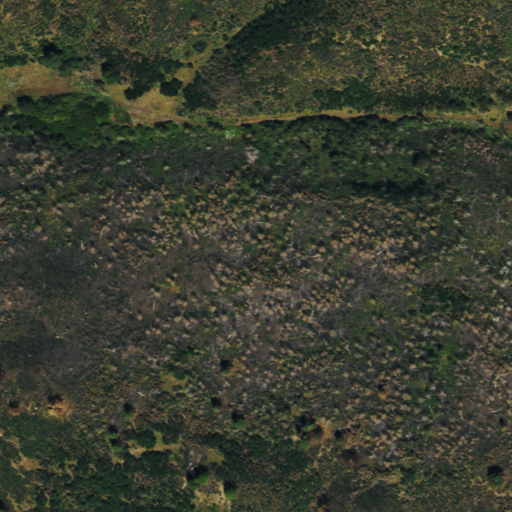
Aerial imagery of depression(s) in Colorado named Johnson Basin containing shrub, grassland, and deciduous forest